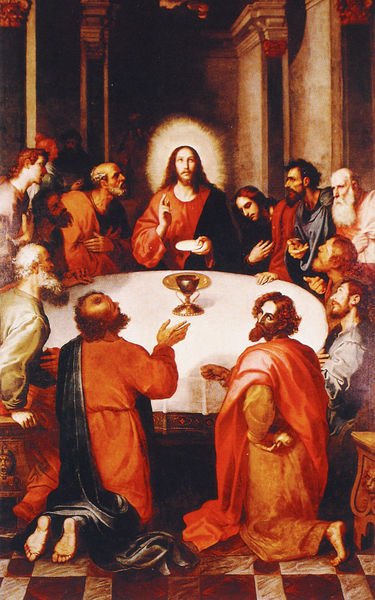
Titel: Abendmahl
Künstler: Francisco Ribalta
Standort: Valencia, Colegio del Corpus Christi, Kirche (EU - E)
Schlagwörter: mann, weiß, menschen, finger, geste, licht, männer, orange, säule, säulen, tisch, zeichnung, gebäude, rot, bart, trinken, barock, bärtig, teller, boden, kelch, renaissance, rund, krug, füße, italien, essen, gäste, wein, runde, zeigefinger, brot, becher, religion, strahlen, knien, beten, mahl, heiligenschein, nimbus, christus, jesus, segnung, abendmahl, pokal, jünger, gloriole, petrus, zwölf, gral, mandorla, apostel, heiliger geist, scheinarchitektur, judas, letztes abendmahl, wandlung, verrat, paulus, tafelrunde, chrit, gefährten, runder tisch, 12, peturs, scheinjarchitektur, wandöung